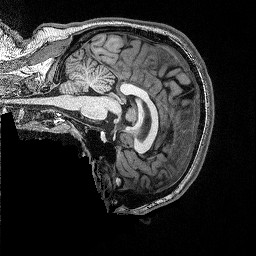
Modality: T1w
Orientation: sagittal
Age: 23
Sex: male
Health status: ill
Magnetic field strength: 3 T
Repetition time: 2.53 s
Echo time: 0.00331 s